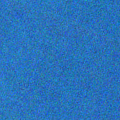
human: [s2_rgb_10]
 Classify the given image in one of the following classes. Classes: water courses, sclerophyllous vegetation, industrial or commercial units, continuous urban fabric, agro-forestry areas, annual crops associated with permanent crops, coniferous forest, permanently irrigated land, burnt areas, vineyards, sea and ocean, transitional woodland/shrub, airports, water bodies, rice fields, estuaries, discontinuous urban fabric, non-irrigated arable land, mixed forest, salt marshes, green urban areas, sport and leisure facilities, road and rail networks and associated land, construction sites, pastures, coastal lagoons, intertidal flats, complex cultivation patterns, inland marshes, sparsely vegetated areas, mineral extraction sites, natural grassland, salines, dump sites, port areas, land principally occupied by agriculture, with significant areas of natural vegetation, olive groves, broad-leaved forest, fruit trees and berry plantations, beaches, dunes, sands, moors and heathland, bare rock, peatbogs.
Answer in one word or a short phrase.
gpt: sea and ocean